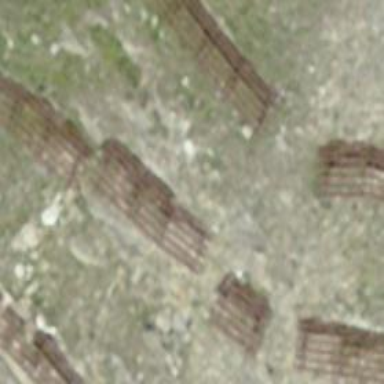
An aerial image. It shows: Snow fence.